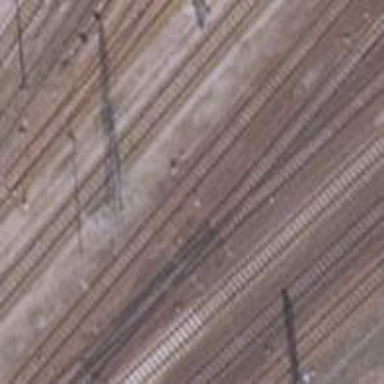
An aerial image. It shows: Railway signal.